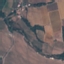
Land use / land cover: PermanentCrop